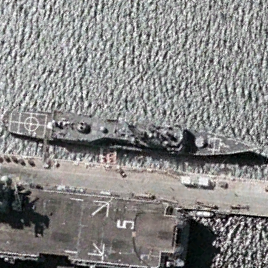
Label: cruiser